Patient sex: M
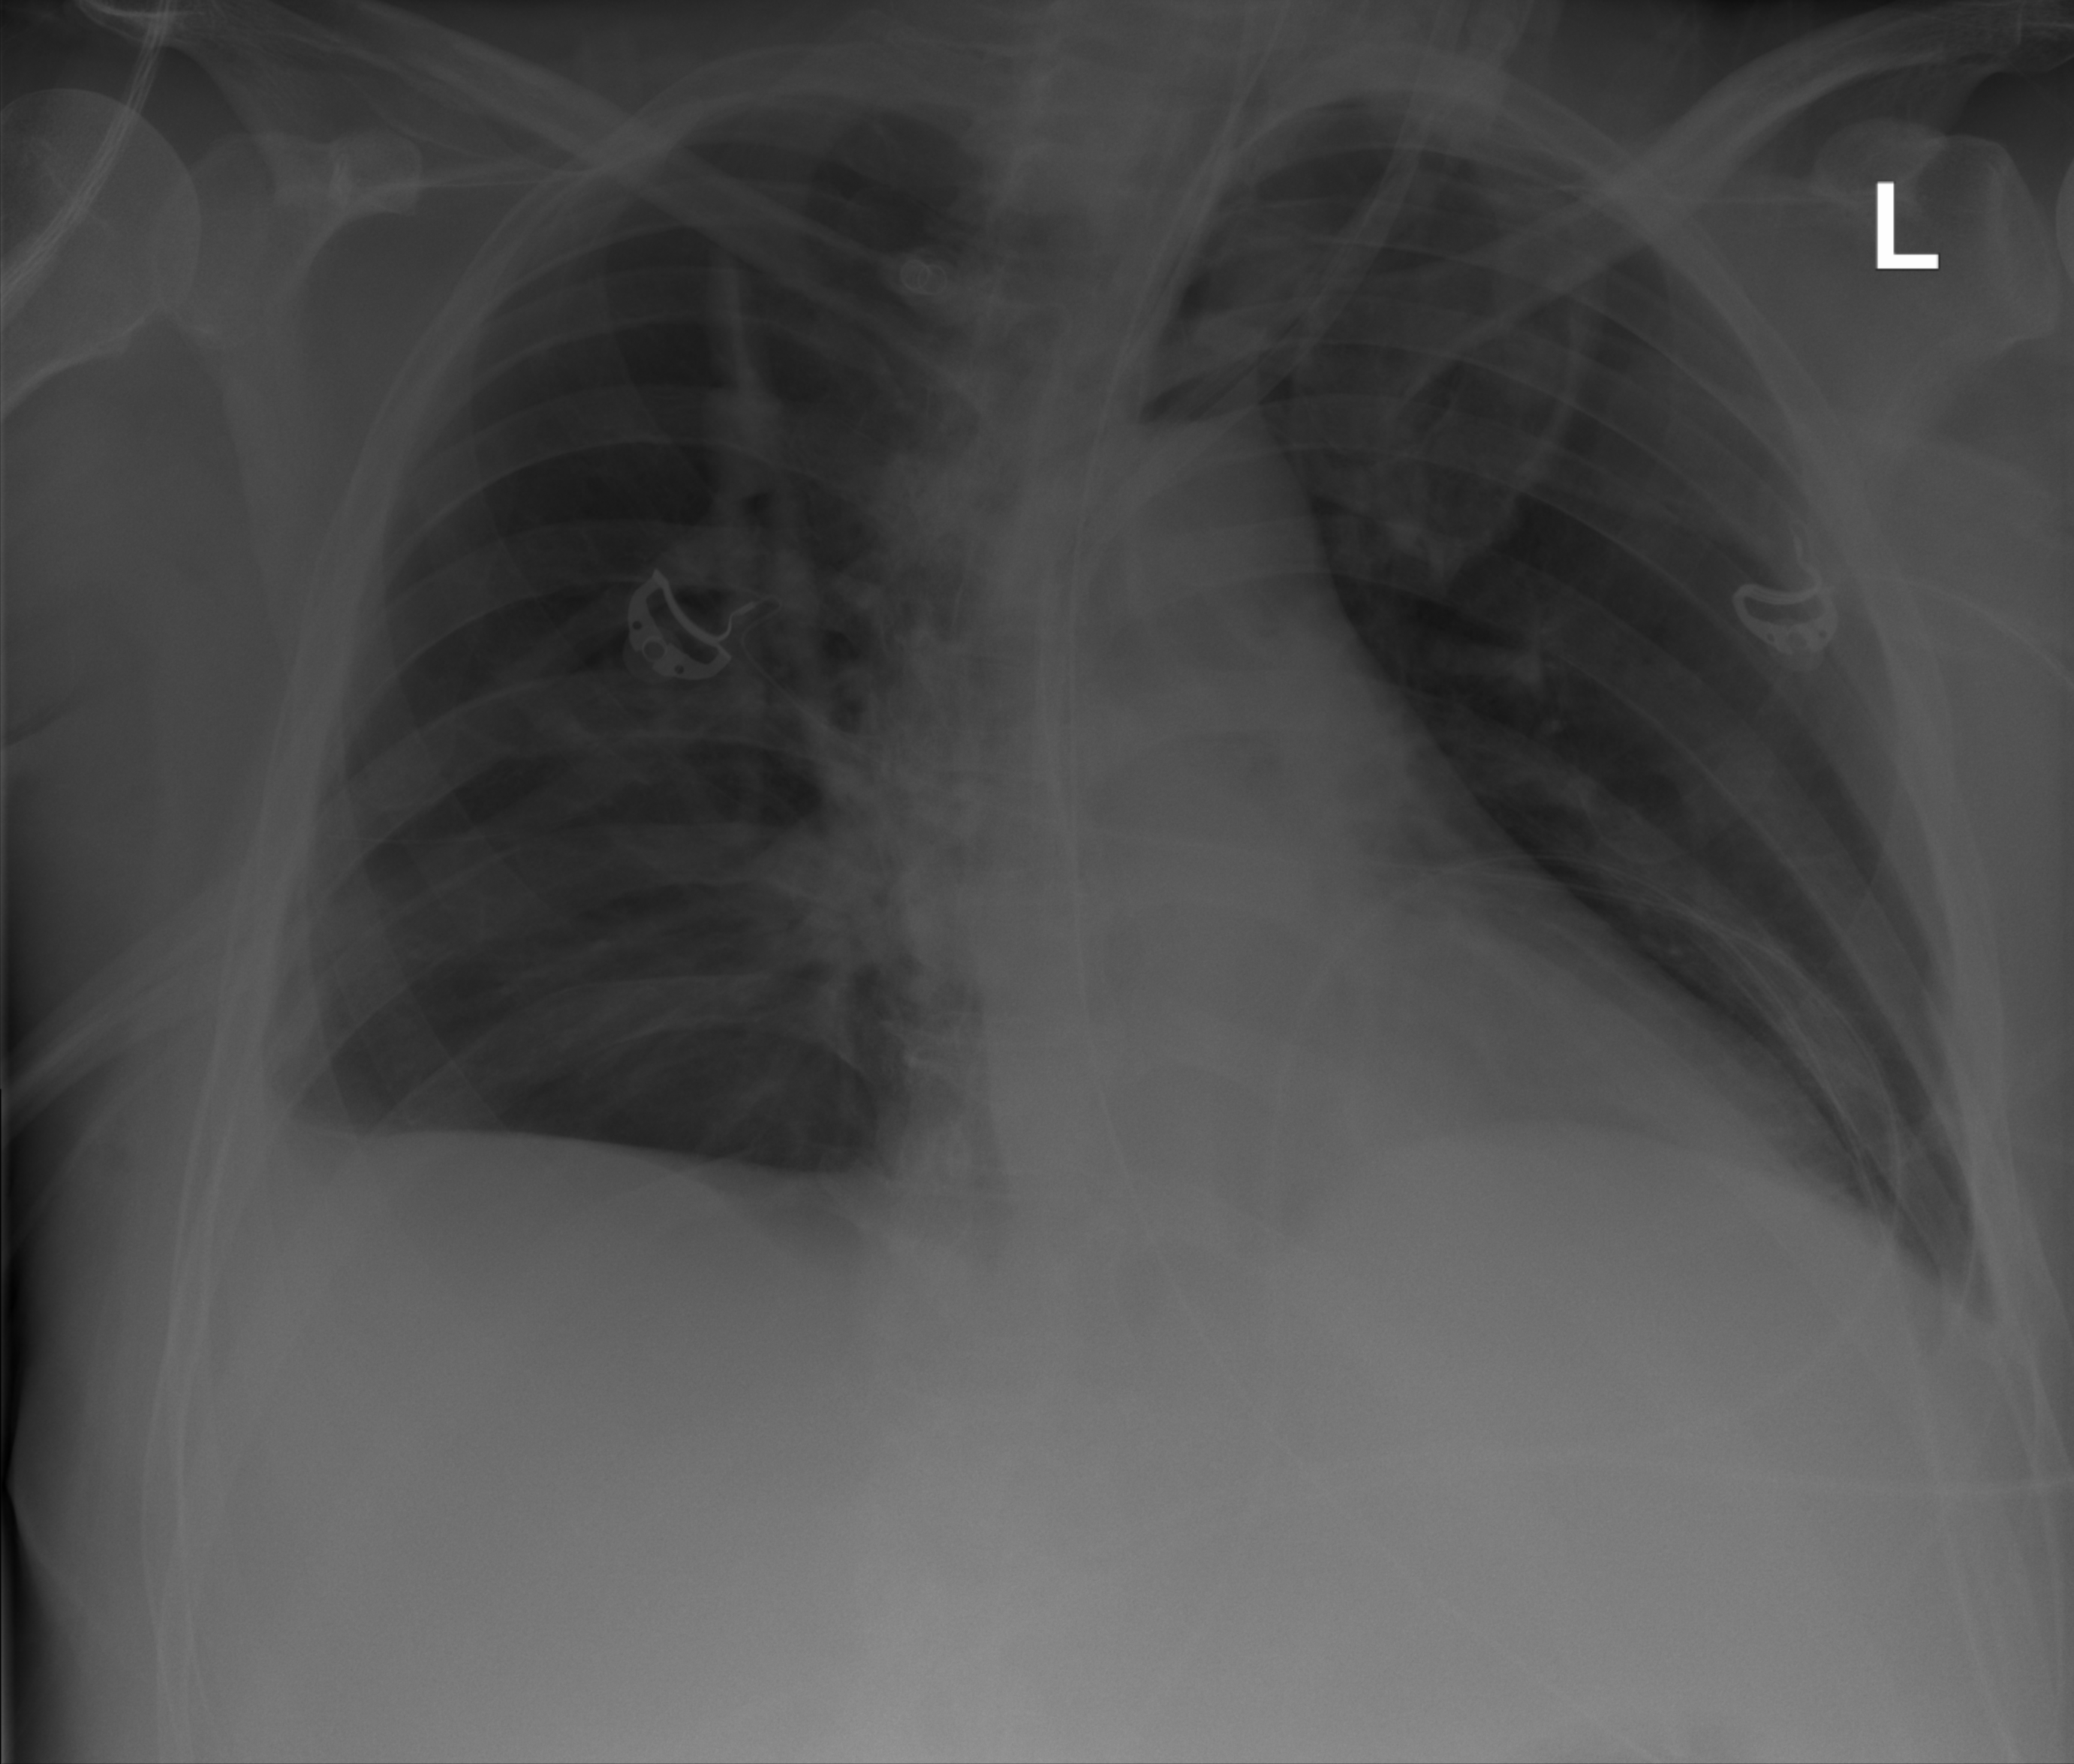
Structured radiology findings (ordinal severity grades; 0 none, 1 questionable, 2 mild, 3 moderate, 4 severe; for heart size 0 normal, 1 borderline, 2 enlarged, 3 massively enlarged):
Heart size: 2
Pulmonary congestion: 0
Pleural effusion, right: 2
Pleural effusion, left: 0
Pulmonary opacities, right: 0
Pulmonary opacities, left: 0
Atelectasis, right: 2
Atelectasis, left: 2